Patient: sex M, age 17
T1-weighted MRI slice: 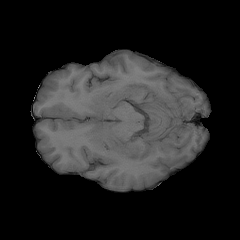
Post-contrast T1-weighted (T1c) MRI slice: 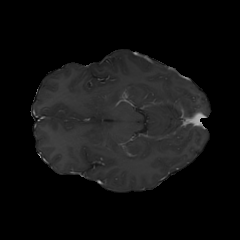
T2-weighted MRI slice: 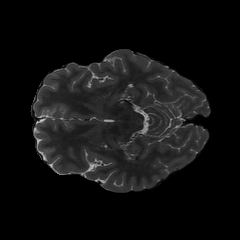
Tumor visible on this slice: no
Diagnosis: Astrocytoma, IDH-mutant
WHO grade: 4